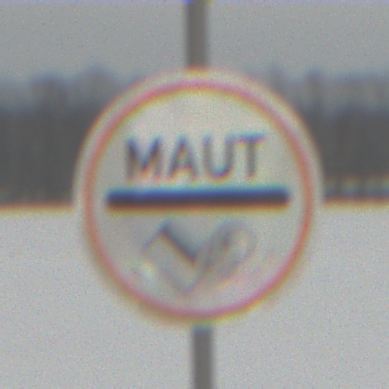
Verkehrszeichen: MautflichtigeStrecke
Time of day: MorningAfternoon
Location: Outdoor (Nature)
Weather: Overcast
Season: Winter
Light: Natural